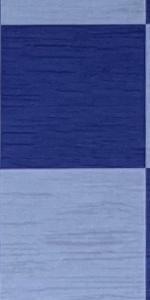
Label: Empty